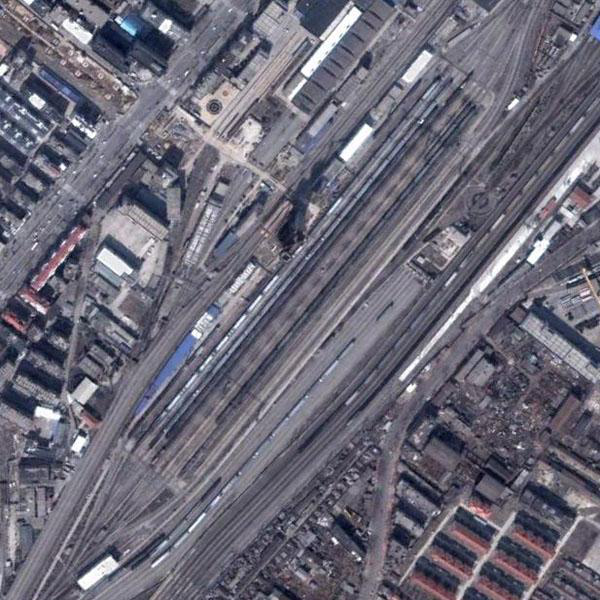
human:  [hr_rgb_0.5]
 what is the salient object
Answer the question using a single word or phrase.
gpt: railway station